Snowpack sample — Buffalo Mountain, Silverthorne, Colorado, USA (1/25/25, 10:11 AM MST)
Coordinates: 39.6222, -106.1139
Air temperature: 22 °F
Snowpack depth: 110 cm
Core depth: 20 cm
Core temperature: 48.2 °F
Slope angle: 12°, slope face: 102°
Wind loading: high
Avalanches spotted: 0
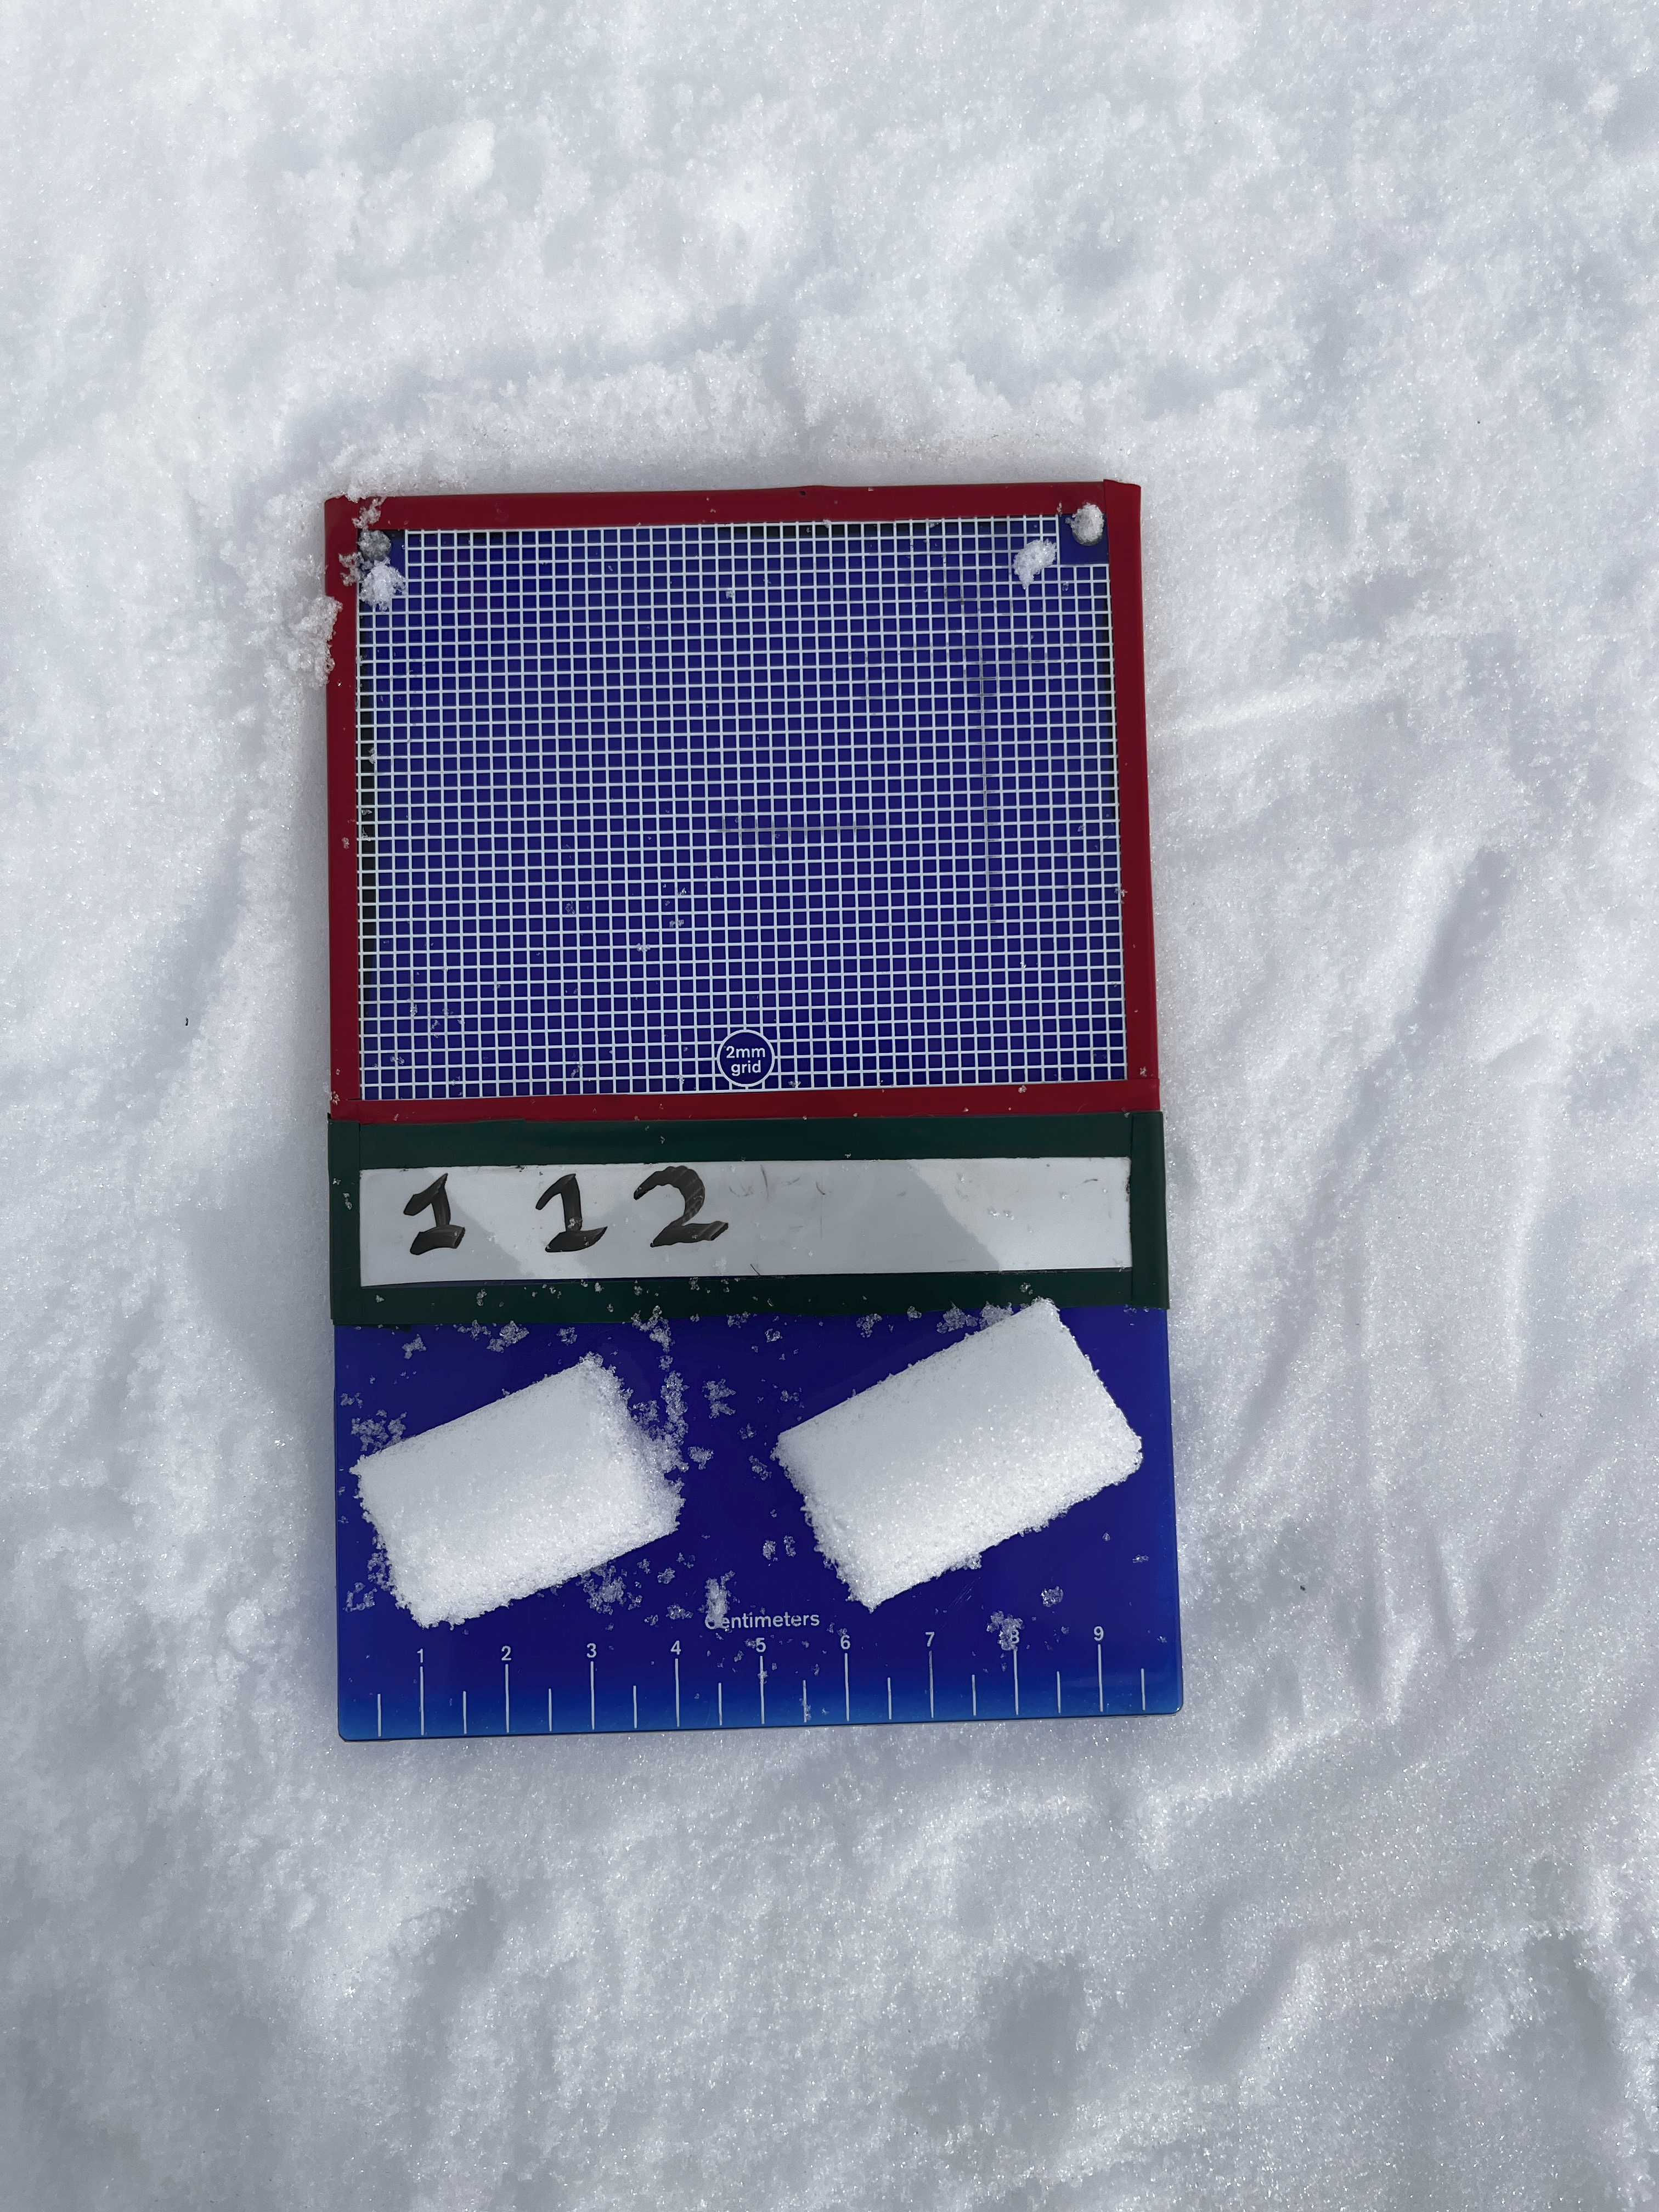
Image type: crystal_card
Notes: No avalanches nearby, collected on the outskirts of a fire break 15 meters from the treeline, on way to Buffalo and Red Mountain